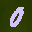
Label: 0